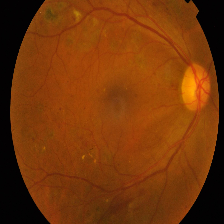
Diabetic retinopathy grade: Proliferative DR